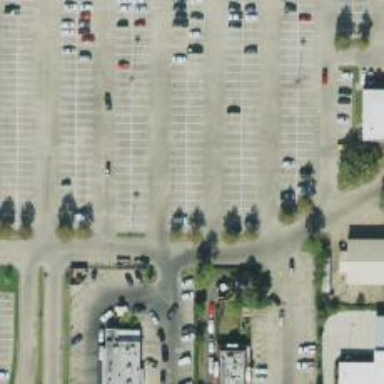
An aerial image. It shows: Parking space.